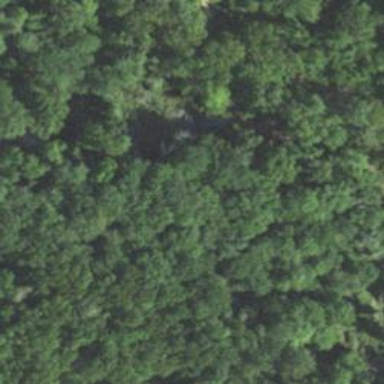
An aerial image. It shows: Nature reserve in woodland area.